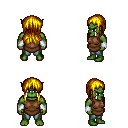
a pixel art fantasy rpg character, male body template, orc, green skin, brown tunic, teal pants, blonde unkempt hairstyle, white cloth bracers, four views (front, back, left, right), 2x2 character sprite sheet, small pixel art, hard edges, no anti-aliasing